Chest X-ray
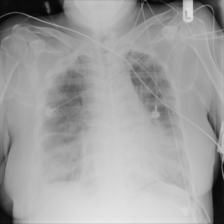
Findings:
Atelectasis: negative
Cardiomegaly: negative
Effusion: negative
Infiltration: negative
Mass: negative
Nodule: negative
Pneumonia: negative
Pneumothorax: negative
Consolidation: negative
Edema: negative
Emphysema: positive
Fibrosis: negative
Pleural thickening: negative
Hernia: negative